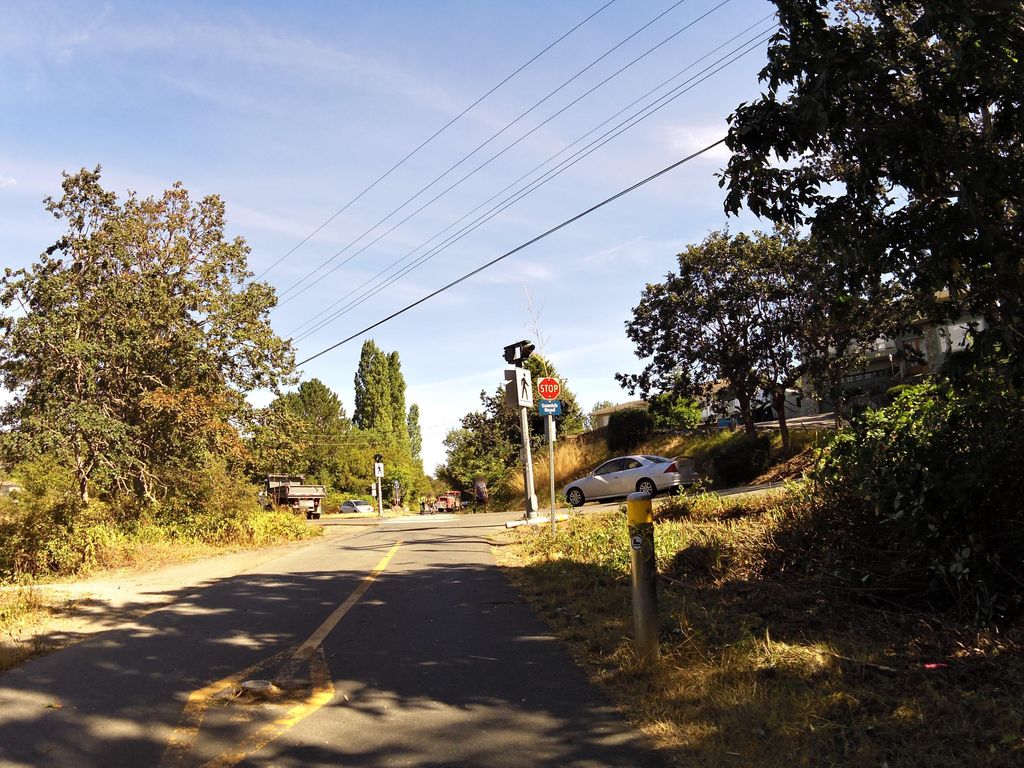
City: victoria